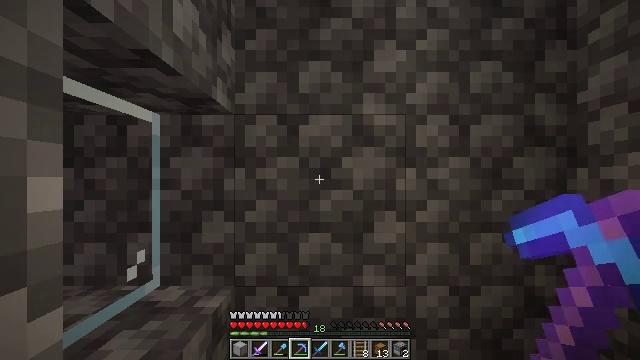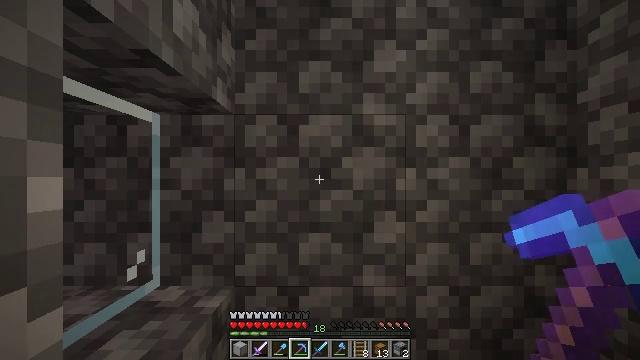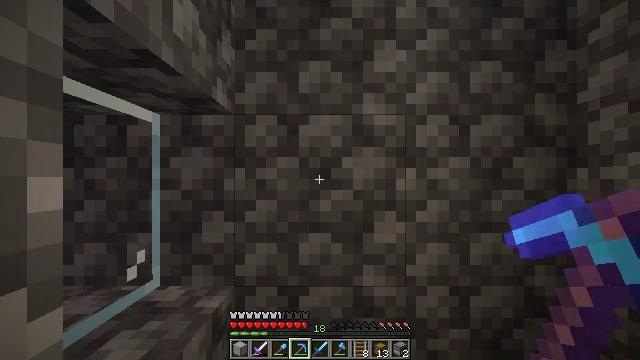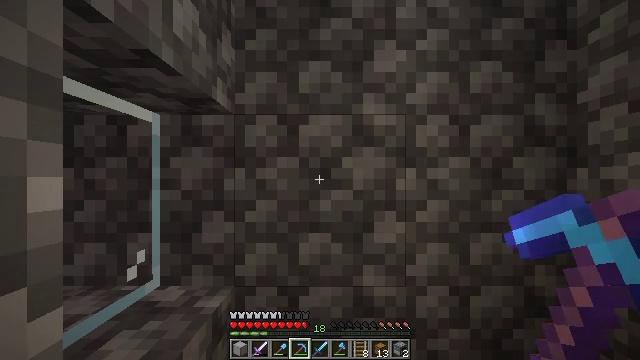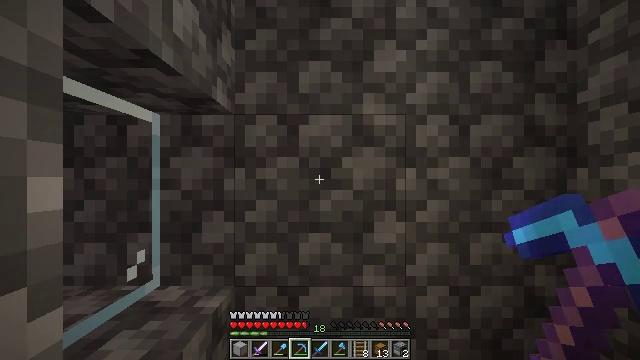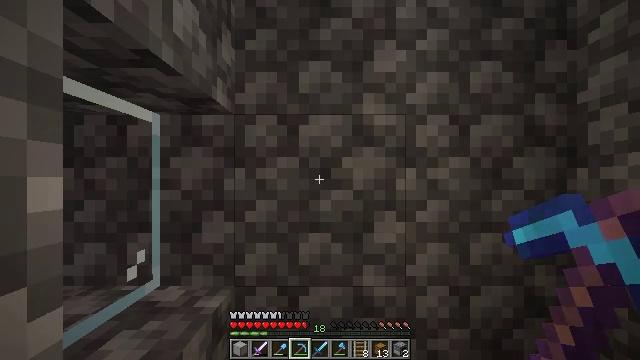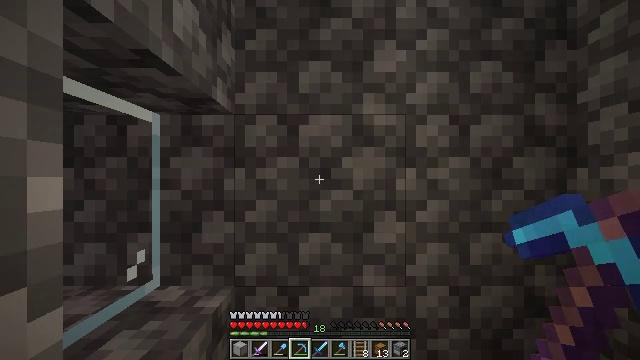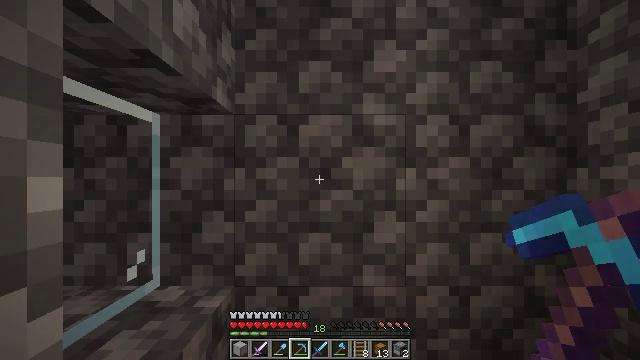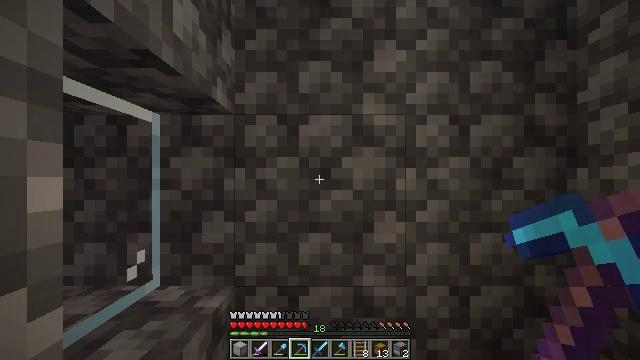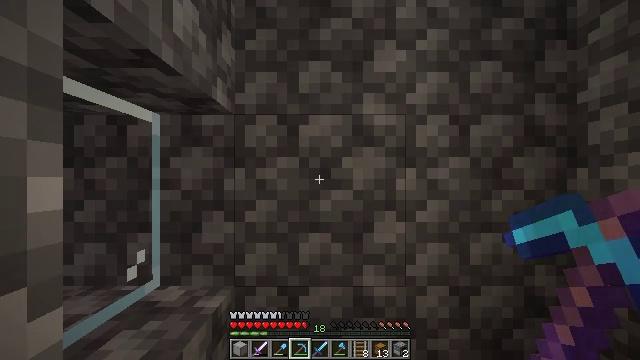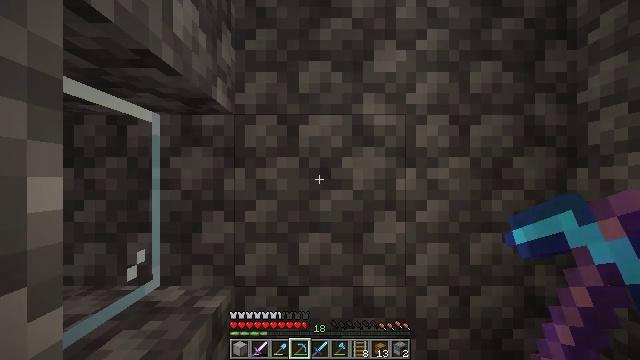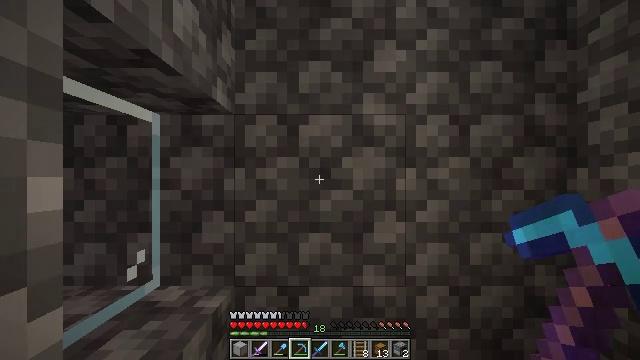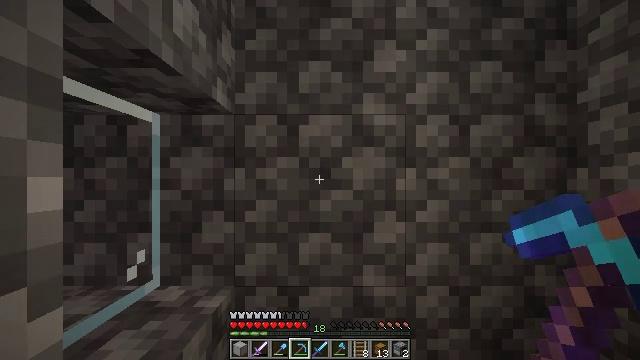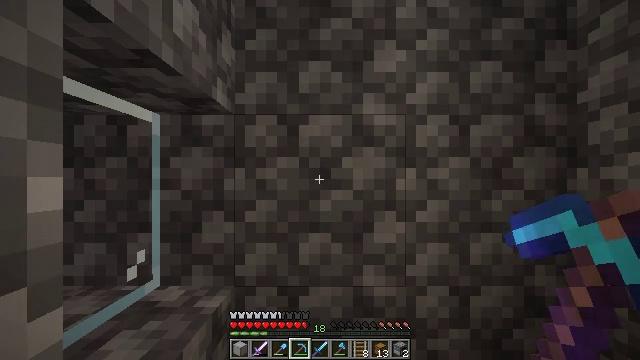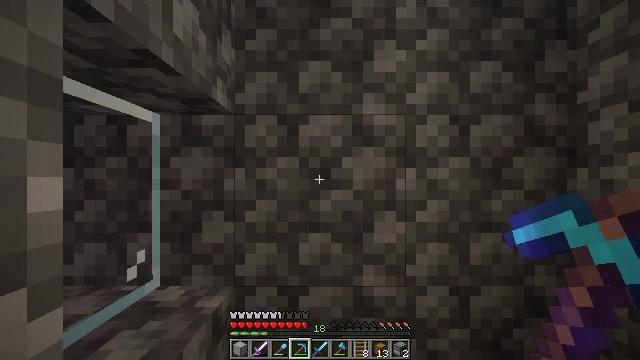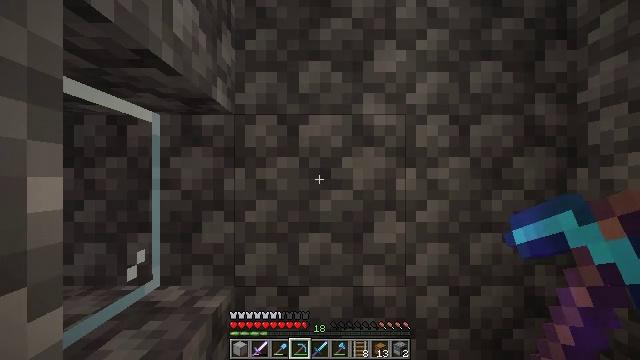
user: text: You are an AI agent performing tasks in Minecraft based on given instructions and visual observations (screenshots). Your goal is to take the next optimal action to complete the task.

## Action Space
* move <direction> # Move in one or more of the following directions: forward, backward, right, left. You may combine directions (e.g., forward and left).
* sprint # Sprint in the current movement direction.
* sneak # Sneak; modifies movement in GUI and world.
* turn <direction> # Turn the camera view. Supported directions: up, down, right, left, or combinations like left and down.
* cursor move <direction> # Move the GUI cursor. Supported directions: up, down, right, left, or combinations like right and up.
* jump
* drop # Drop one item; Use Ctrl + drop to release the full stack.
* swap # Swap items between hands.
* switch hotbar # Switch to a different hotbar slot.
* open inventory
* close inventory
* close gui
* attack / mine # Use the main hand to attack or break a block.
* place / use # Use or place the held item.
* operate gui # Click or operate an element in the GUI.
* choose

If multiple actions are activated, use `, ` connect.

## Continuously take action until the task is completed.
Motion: motion action
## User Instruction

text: Dig and collect smooth stone.
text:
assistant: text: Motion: no_op
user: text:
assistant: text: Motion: no_op
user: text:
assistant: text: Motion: no_op
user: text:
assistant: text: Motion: no_op
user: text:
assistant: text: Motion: no_op
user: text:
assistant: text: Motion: no_op
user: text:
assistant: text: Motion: no_op
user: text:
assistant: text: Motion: no_op
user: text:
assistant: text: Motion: no_op
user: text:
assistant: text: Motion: no_op
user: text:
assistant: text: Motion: no_op
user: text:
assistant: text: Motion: no_op
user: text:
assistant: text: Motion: no_op
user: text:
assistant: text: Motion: no_op
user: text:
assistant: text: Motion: no_op
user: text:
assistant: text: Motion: no_op
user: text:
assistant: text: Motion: no_op
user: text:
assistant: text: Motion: no_op
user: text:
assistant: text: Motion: no_op
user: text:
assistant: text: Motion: no_op
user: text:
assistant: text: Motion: no_op
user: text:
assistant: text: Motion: no_op
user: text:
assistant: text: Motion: no_op
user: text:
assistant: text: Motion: no_op
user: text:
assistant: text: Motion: no_op
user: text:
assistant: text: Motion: no_op
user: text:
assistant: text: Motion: no_op
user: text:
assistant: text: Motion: no_op
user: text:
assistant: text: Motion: no_op
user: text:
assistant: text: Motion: no_op